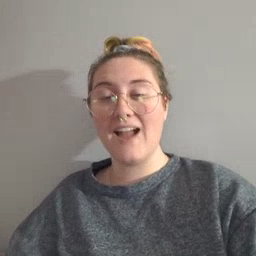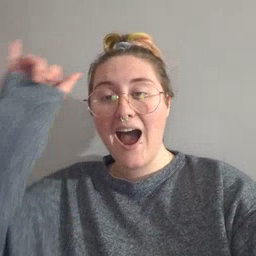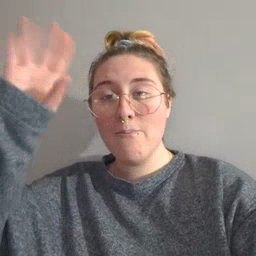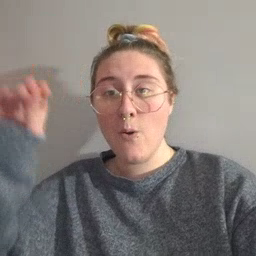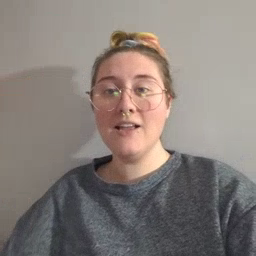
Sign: cowboy